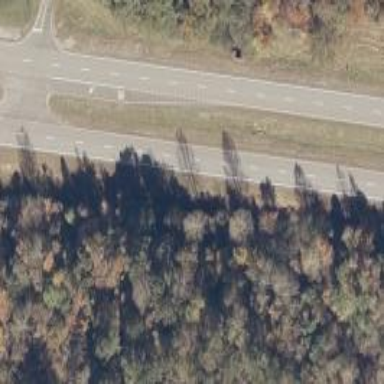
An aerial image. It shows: Primary highway with asphalt surface. It is dual carriageway.